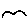
Label: bird